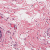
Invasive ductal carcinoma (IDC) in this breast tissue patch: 0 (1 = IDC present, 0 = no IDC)